Field crop: maize
Growth stage: 2
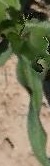
Species: maize